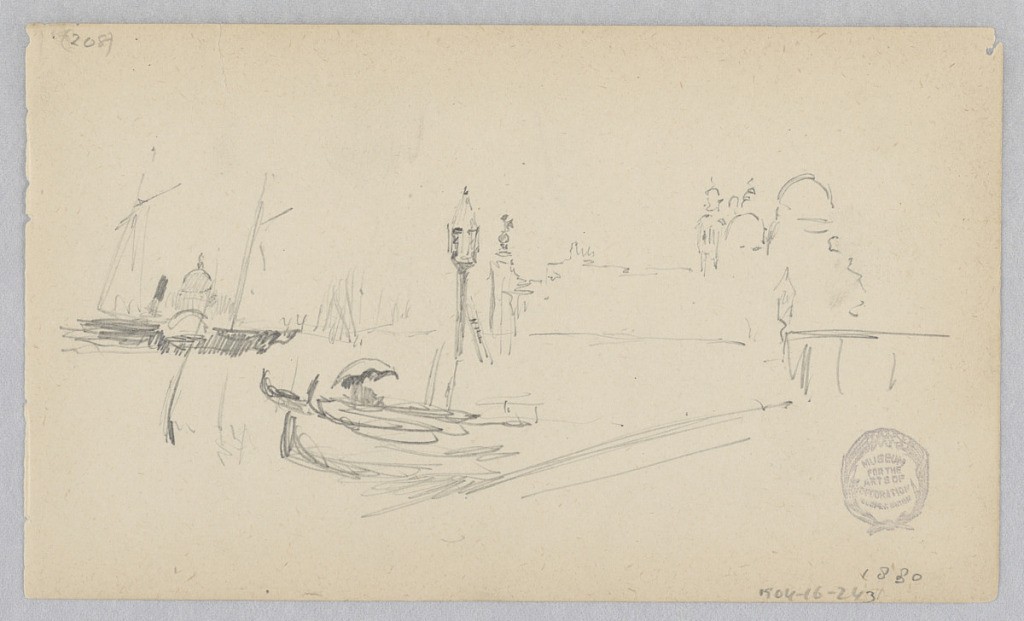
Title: View of Venice, Italy
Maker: Robert Frederick Blum, American, 1857–1903
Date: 1880
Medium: Graphite on wove paper
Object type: Drawing
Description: Sketch of the Grand Canal in Venice from a promenade with the outline of churches and gondolas along the horizon.